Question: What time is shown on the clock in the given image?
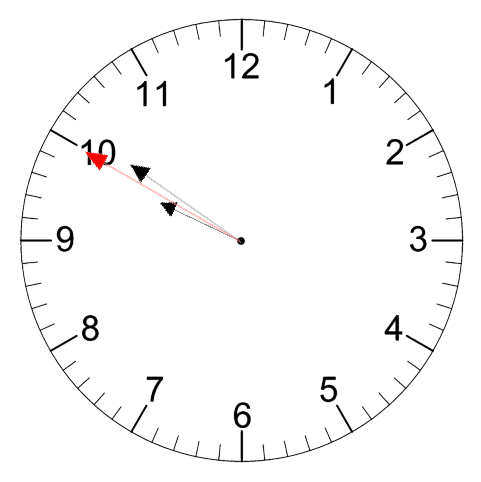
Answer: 09:50:50